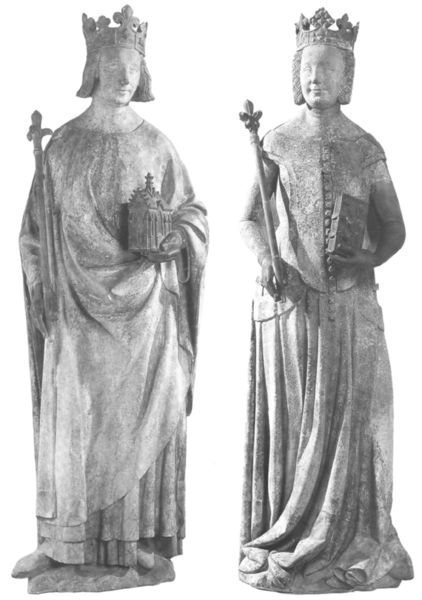
Titel: Karl V. und Johanna von Bourbon
Standort: vermutlicher Herkunftsort: Paris, Zölestinerkirche (EU - F - Ile-de-France)
Institution: Paris, Louvre
Schlagwörter: mann, umhang, frauen, frau, holz, kleid, schwarz, weiss, haus, falten, stein, kirche, gewand, haare, mantel, reich, paar, krone, skulptur, statue, lächeln, modell, stab, figuren, könig, faltenwurf, plastik, knöpfe, foto, buch, dom, lilie, skulpturen, statuen, mittelalter, krönung, romanik, königin, heilige, schrein, zepter, szepter, bauplastik, kronen, heinrich, stifter, stifterfiguren, kirchenmodell, auftraggeber, bamberg, königspaar, kunigunde, köig, architekturmodell, lilienstab, krune, stgatuen, podestal